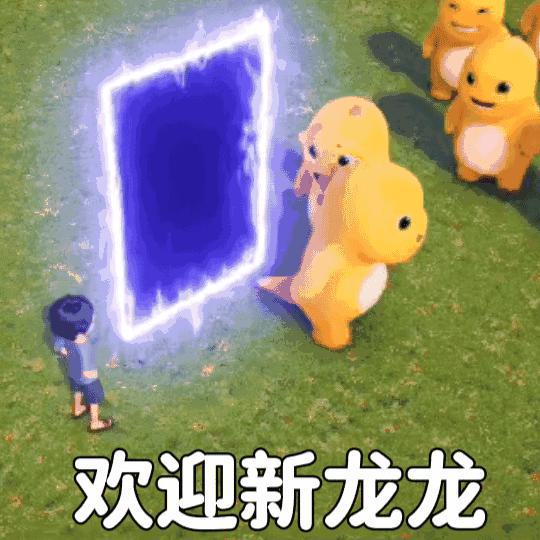
Label: nailong